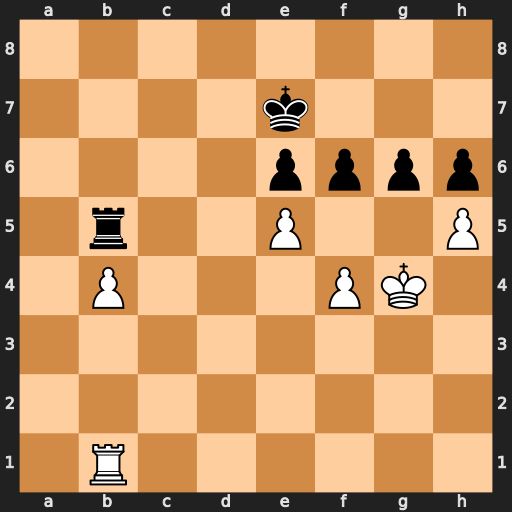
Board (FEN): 8/4k3/4pppp/1r2P2P/1P3PK1/8/8/1R6
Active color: w
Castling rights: -
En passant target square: -
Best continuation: hxg6 fxe5 Kh5 exf4+ Kxh6 f3 g7 Kf7 Rf1